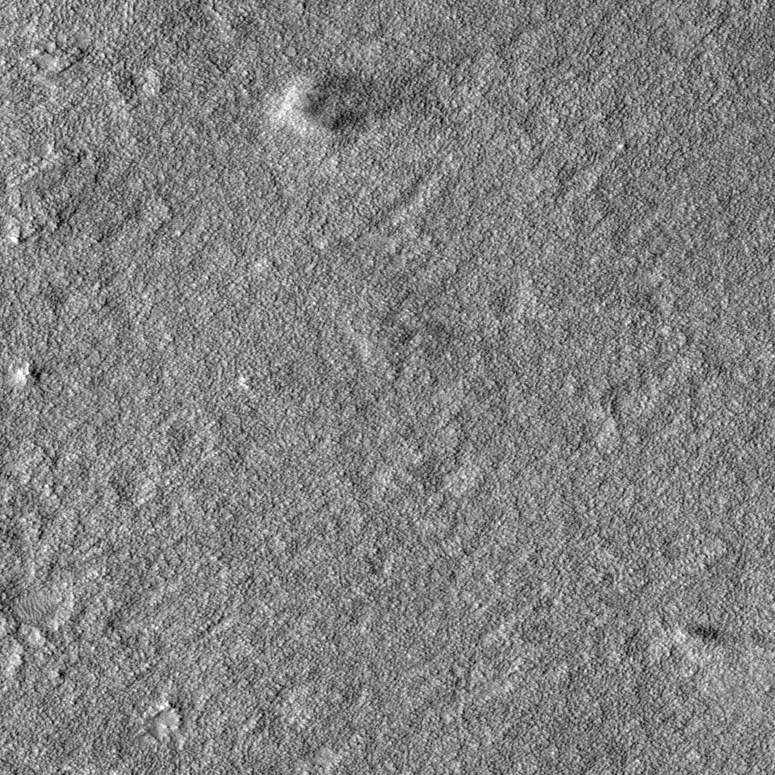
Label: dustdevil, dustdevil